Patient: sex M, age 26
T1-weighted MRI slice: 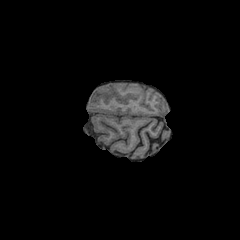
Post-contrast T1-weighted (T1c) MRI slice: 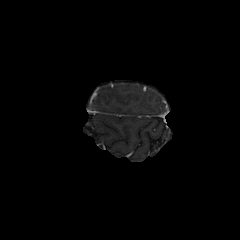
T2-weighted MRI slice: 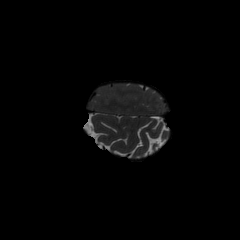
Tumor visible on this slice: no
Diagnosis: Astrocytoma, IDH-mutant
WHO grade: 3